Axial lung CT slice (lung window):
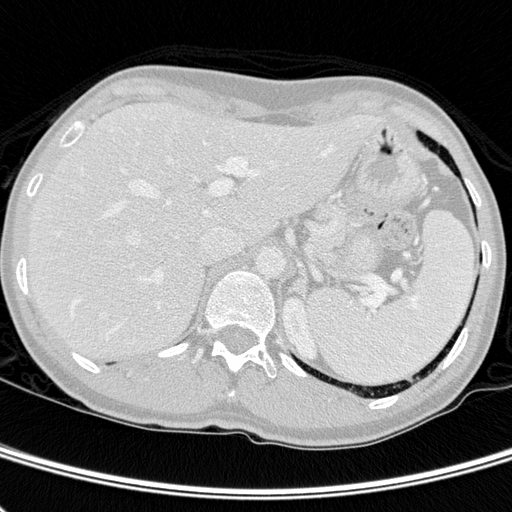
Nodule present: no